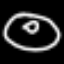
Label: donut